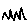
Label: zigzag